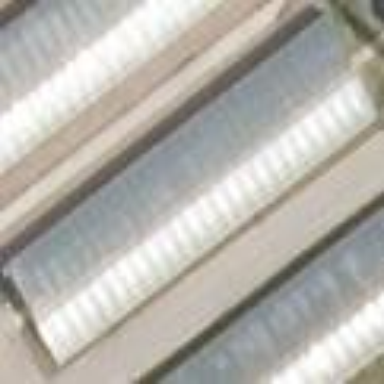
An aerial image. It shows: Greenhouse.